Question:
I've created a simple firebase data set to test some REST calls with (see the image below). I'm wondering why, when I query the collections in the database, firebase always return a null row first and then the actual rows. Here is what I get when I export the data. Notice the null rows under systems and system_types:
'''
{
"systems" : [ null, {
"system_type_id" : 2,
"name" : "Commodore 128",
"id" : 1
}, {
"system_type_id" : 1,
"name" : "Difference Engine",
"id" : 2
}, {
"system_type_id" : 2,
"name" : "Osborne",
"id" : 3
} ],
"system_types" : [ null, {
"name" : "Babbage",
"id" : 1
}, {
"name" : "Von Neumann",
"id" : 2
} ]
}
'''
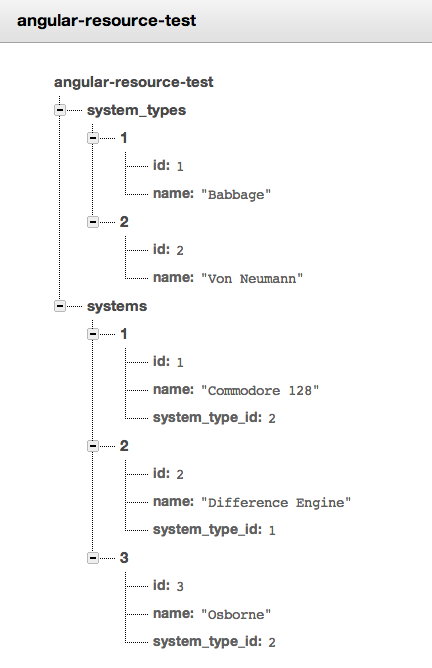
Answer: Firebase automatically detects when an object 'looks like' an array, and converts it accordingly. Since 'systems' and 'system_types' have children of 1, 2, and 3, Firebase is automatically converting these to arrays at output time. However, since you didn't specify a value for index 0, Firebase is just inserting an empty element.
I'd suggest either using zero-based ID's, or perhaps starting your id's with something non-numeric so we know it's not an array (ie: item1, item2, item3).
You could also just ignore the null element -- In Firebase null and non-existent are the same thing.